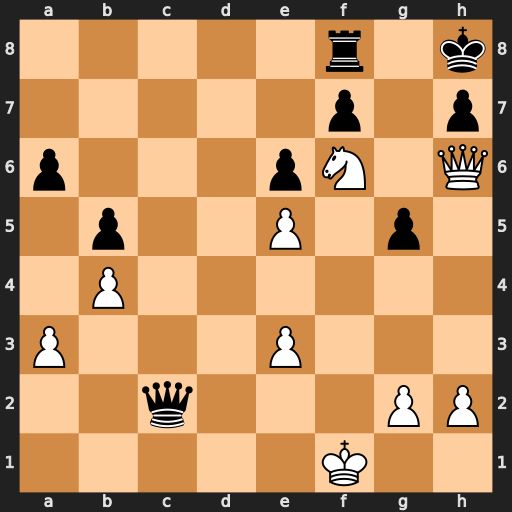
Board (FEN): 5r1k/5p1p/p3pN1Q/1p2P1p1/1P6/P3P3/2q3PP/5K2
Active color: w
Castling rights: -
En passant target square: -
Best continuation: Qxf8#